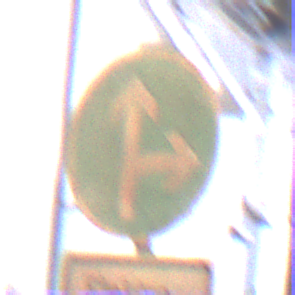
Verkehrszeichen: VorgeschriebeneFahrtrichtungGeradeausOderRechts
Zusatzzeichen unten: BesondereFahrzeugeUndTransportgueter11
Umgebung: Outdoor, Urban
Tageszeit: Night
Wetter: Overcast
Licht: Artificial
Jahreszeit: Winter
Kontrast: MediumContrast